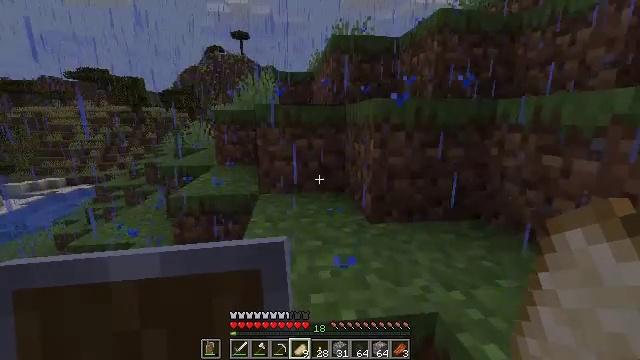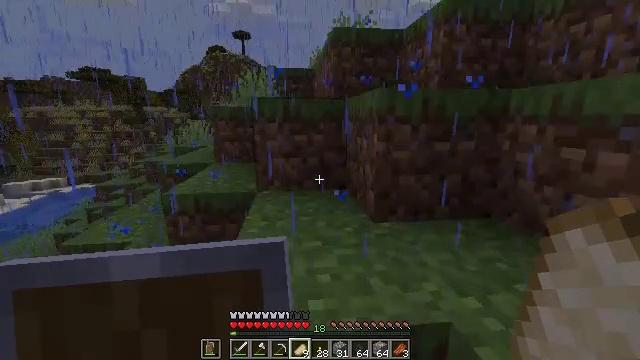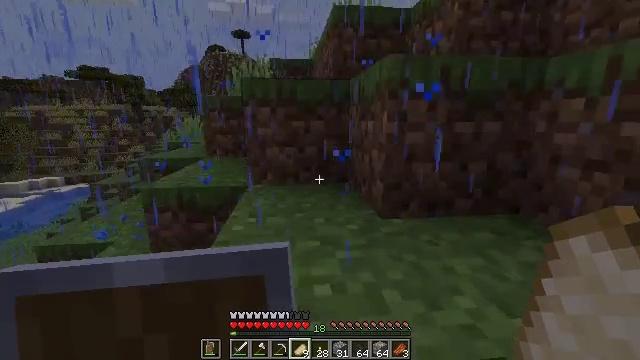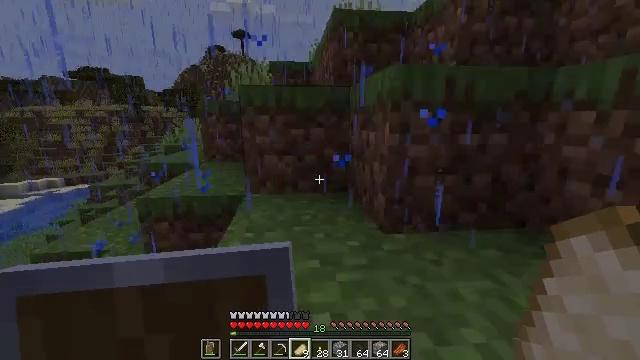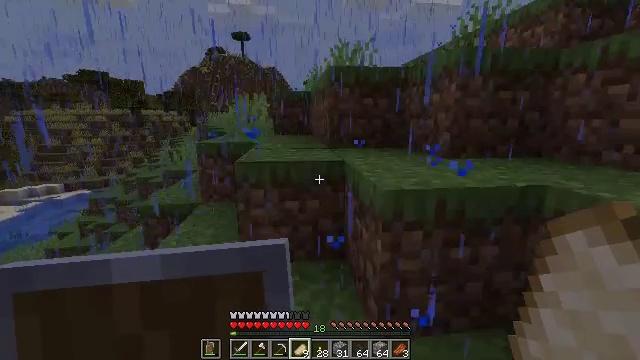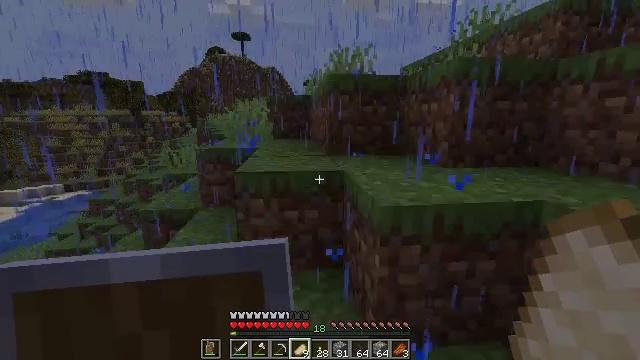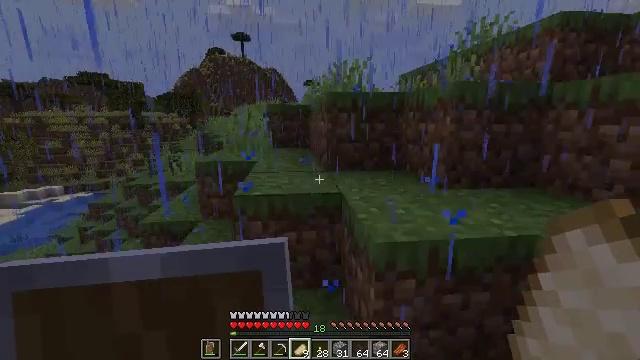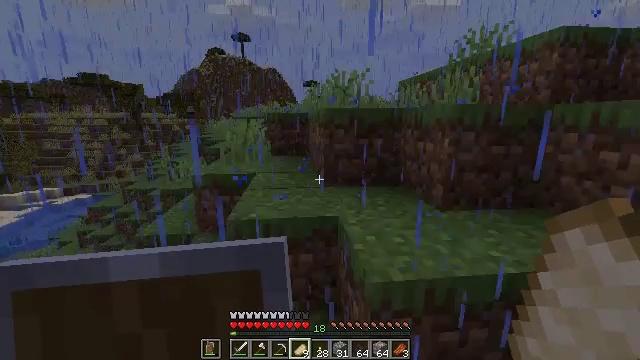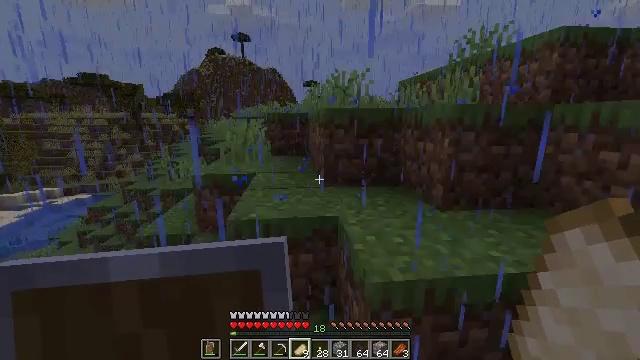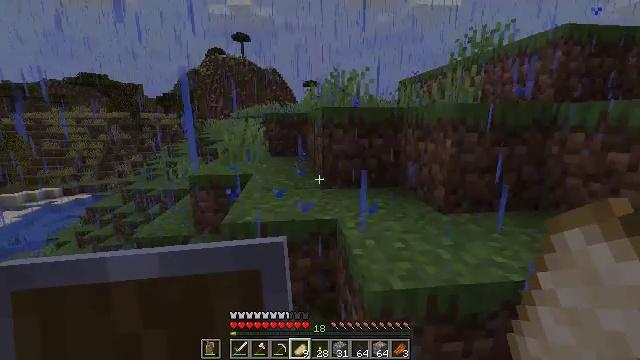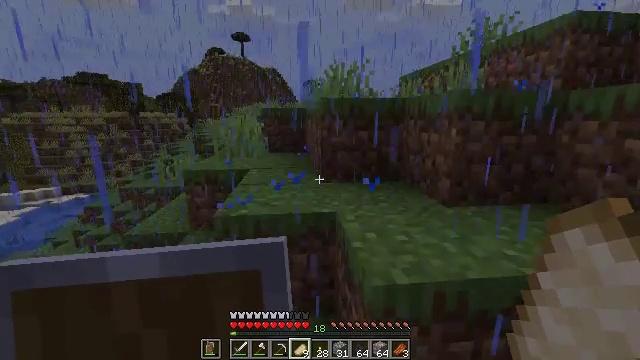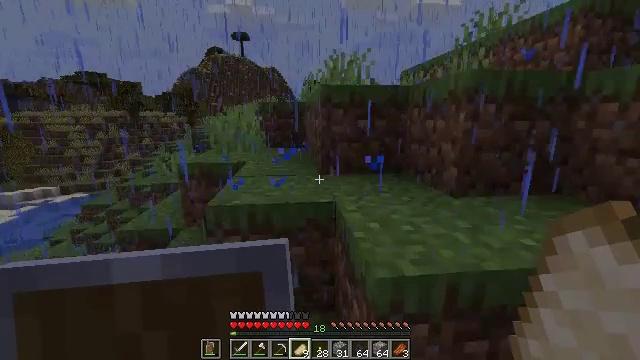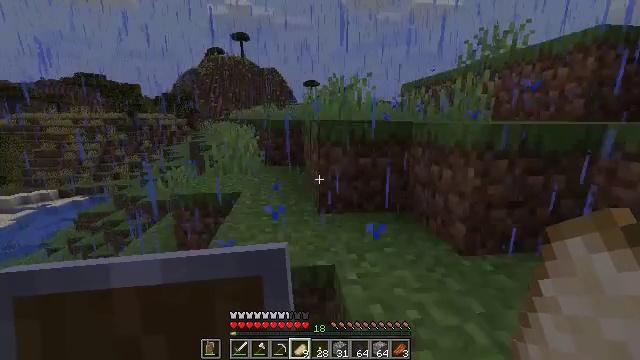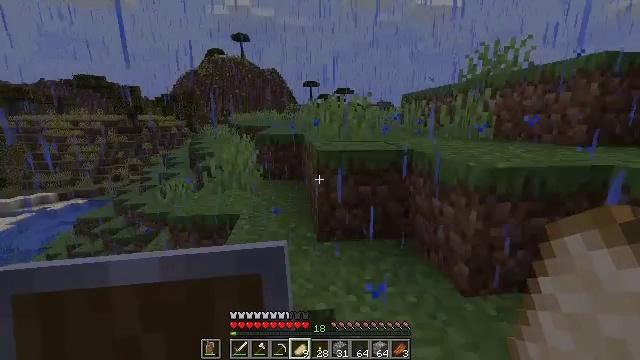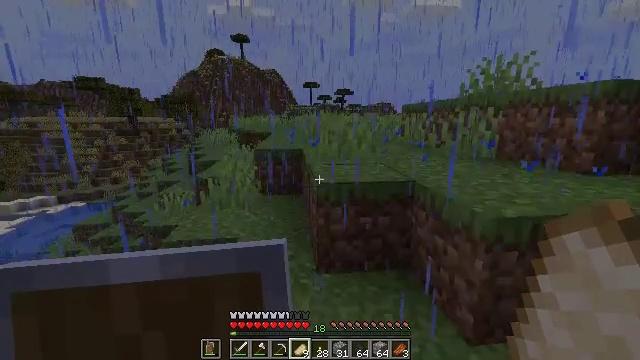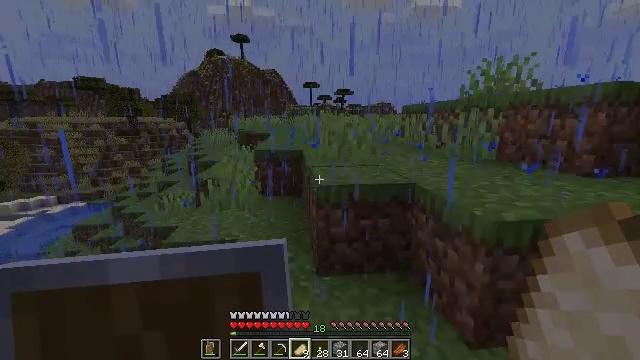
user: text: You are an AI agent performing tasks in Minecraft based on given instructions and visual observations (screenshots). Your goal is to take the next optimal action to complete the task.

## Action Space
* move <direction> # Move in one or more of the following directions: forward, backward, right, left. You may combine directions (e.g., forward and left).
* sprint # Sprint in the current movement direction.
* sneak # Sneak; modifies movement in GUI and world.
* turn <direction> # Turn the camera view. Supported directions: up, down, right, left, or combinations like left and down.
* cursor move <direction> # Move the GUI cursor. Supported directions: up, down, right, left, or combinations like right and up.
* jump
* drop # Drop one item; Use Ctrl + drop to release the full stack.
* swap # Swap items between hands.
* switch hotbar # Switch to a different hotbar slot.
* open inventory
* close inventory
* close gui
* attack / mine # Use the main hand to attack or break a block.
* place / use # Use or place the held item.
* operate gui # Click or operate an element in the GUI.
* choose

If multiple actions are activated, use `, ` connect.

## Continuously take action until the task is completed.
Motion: motion action
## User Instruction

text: Drop an apple.
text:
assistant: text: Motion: move forward
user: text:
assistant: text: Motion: move forward, jump
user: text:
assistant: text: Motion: move forward, jump
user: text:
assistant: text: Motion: move forward, jump
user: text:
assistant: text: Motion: move forward, jump
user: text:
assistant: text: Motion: move forward, jump
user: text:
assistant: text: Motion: move forward, jump
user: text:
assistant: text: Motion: move forward
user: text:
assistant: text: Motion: move forward
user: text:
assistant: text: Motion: move forward
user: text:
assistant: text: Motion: move forward
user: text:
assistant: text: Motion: move forward, jump
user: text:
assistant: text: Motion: move forward, jump
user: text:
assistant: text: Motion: move forward, jump
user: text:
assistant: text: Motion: move forward, jump
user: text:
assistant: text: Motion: move forward, jump
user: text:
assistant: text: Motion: move forward, jump
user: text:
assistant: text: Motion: move forward, jump
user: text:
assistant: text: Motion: move forward
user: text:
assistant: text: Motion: move forward
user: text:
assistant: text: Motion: move forward, jump
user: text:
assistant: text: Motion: move forward, jump
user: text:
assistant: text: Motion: move forward, jump
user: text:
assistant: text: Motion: move forward, jump
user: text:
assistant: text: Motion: move forward, jump
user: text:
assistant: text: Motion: move forward, sprint
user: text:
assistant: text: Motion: move forward, sprint
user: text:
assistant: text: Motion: move forward, sprint
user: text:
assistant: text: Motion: move forward, sprint, jump
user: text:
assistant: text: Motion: move forward, jump